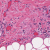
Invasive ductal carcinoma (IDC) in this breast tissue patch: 0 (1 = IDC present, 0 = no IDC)